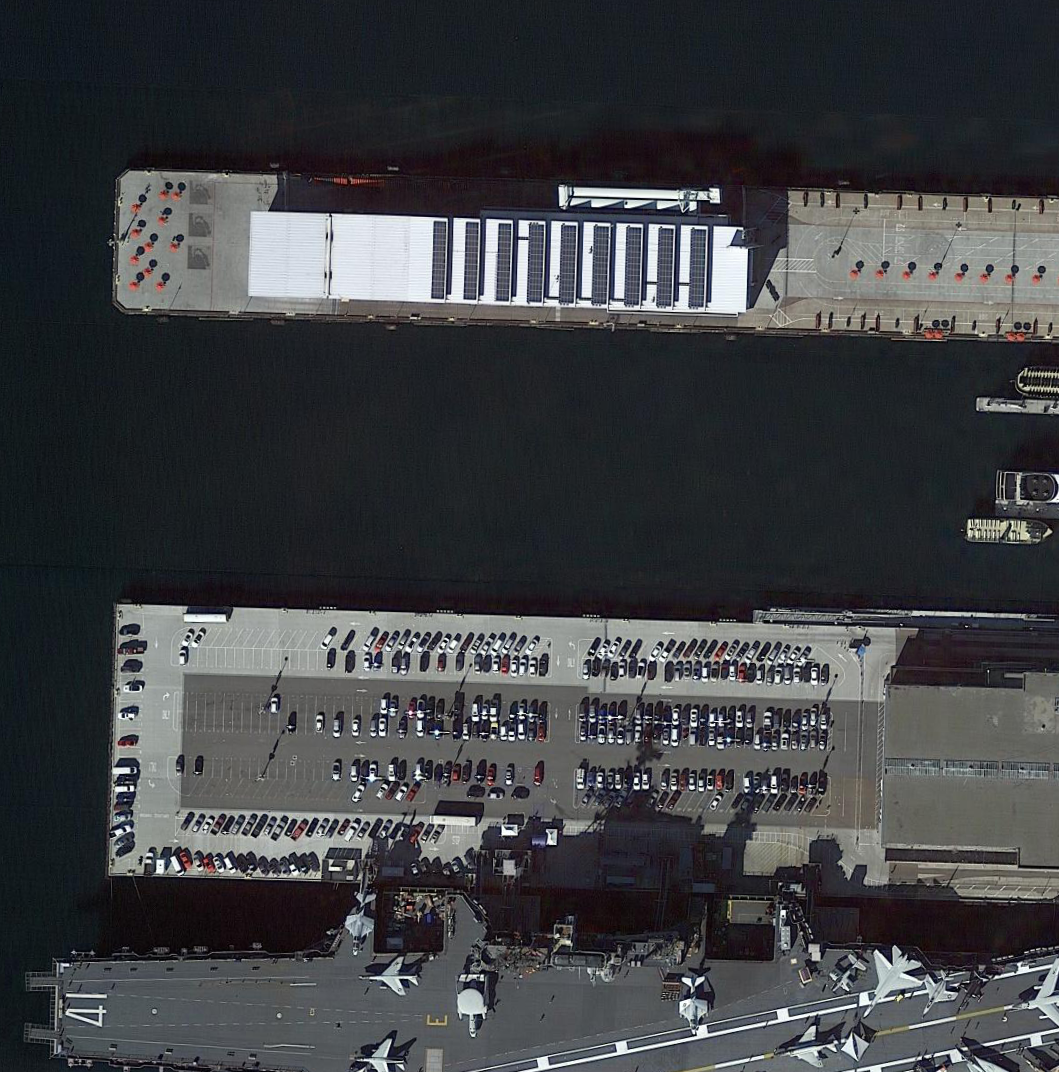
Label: aircraft_carrier